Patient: sex F, age 62
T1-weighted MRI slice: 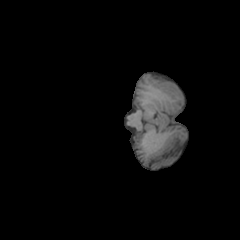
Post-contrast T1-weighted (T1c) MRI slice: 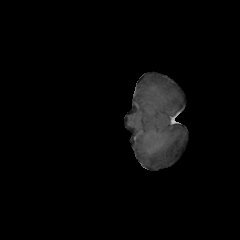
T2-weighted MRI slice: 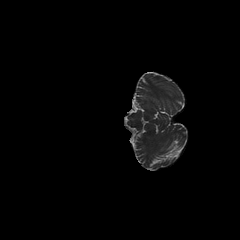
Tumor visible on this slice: no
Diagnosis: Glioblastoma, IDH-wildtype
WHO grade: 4